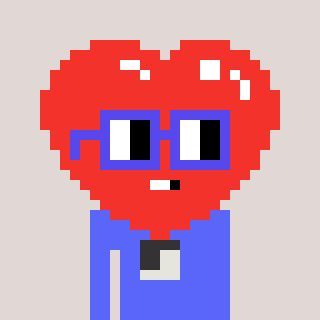
a pixel art character with square blue glasses, a heart-shaped head and a purple-colored body on a warm background